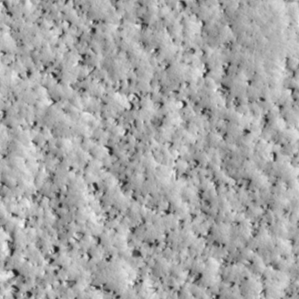
Label: non_frost